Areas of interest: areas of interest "Wantong Subject Two Exam Center"
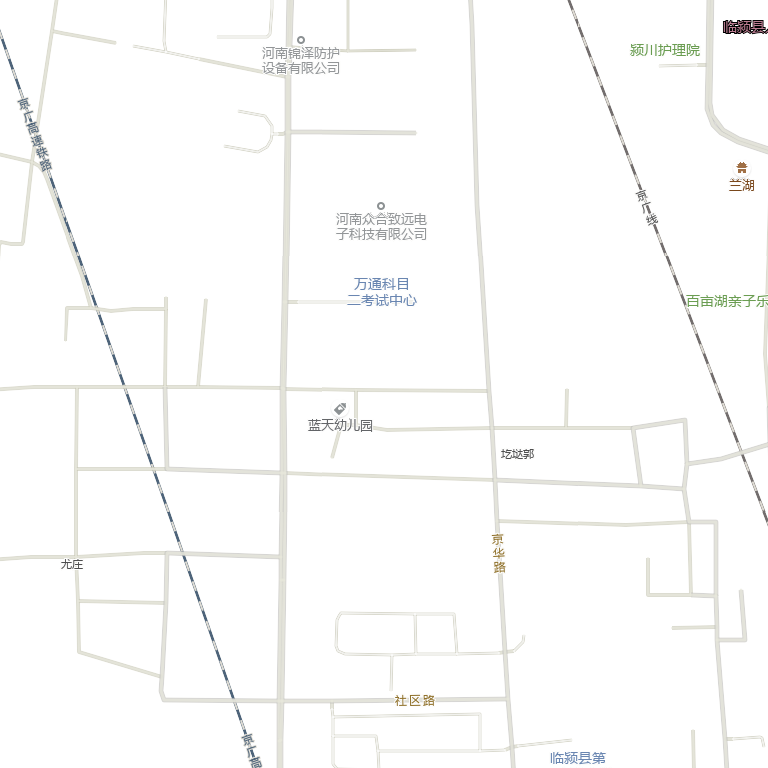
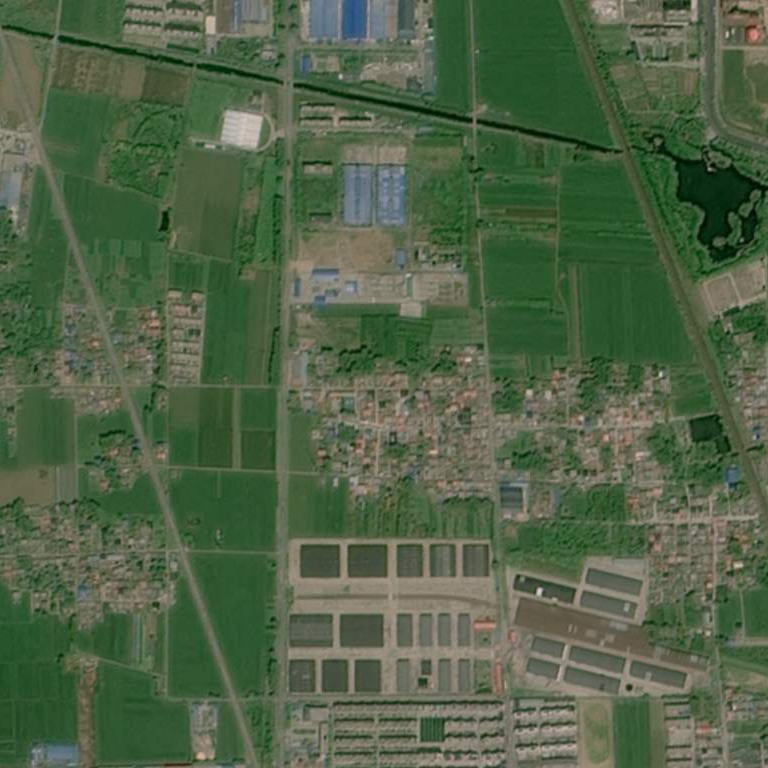